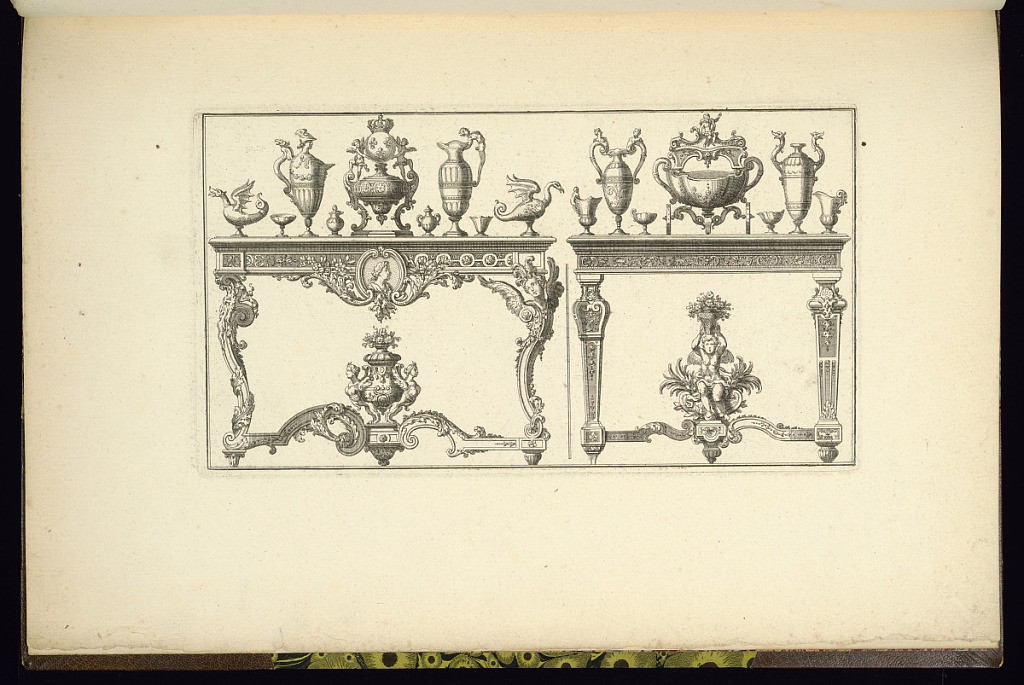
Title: Table Design with Vases
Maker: Pierre Lepautre, French, 1652–1716
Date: late 17th–early 18th century
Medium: Etching on laid paper
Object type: Print
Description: Two console table designs with garniture of vases placed on top. The table at the left has nine vases; on either side of the central vase, the forms are mirrored, but the designs are different. The table on the left has a divided design. In the center of the cornice is a carved portrait bust; to the left the cornice is decorated with small flowers, to the right, a rosette design. The left leg of the table features a mascaron on top, with acanthus leaves winding around the leg. The right leg of the table features a bust with wings and a feathered headdress; the leg is wound with flowers. At the center base of the table is a vase filled with flowers and supported by harpies. The console table on the right is narrower, with seven vases; on either side of the central vase, the forms are mirrored but the designs offer variations. The design of the table is divided; either side features variations of flower, scallop, and acanthus leaf ornamentation. At the center base of the table is a carved figure of a putto holding a vase on his head. The plate is not signed or numbered.